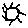
Label: sun